Field crop: maize
Growth stage: 2
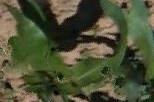
Species: maize